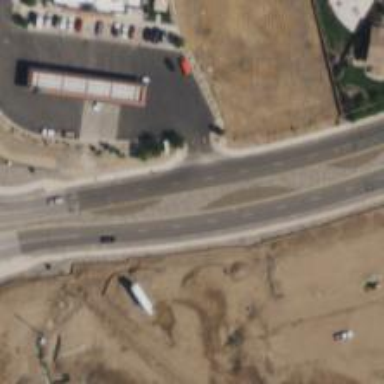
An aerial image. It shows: Expressway with asphalt surface. It is trunk highway with separate sidewalk.